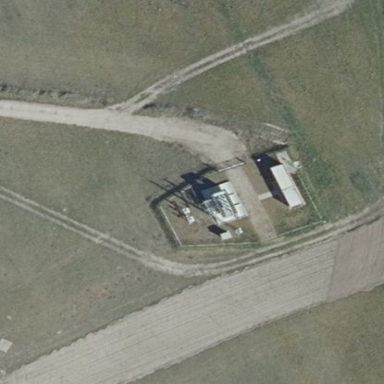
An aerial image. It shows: Outdoor power substation used for generation. The area is enclosed by fence.